Field crop: maize
Growth stage: 1
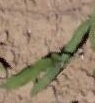
Species: maize